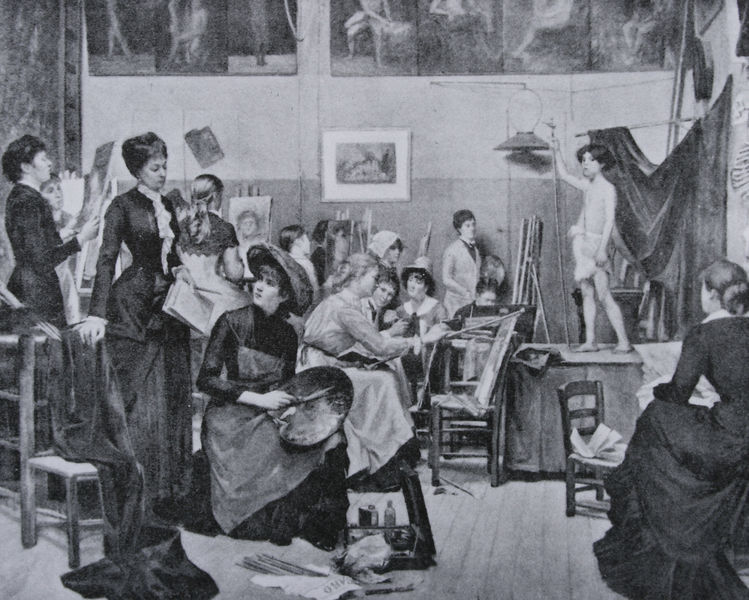
Titel: Klasse im Frauen-Atelier der Académie Julian
Künstler: Marie Bashkirtseff
Standort: London
Institution: Courtauld Institute Gallery
Schlagwörter: akt, gemälde, gruppe, nackt, weiß, frauen, impressionismus, mädchen, sitzen, damen, frankreich, frau, frisur, frisuren, grau, hut, hüte, jahrhundertwende, kleid, kleider, lampe, raum, schwarz, stuhl, stühle, tisch, zeichnung, zimmer, blick, dame, tuch, haube, malerei, meschen, rock, wand, kragen, stehen, bild, portrait, porträt, vorhang, öl, boden, haare, interieur, pose, realismus, sitzend, stehend, stoff, kind, bühne, arbeit, schürze, taille, bilder, modell, lehrerin, schule, stab, studie, unterricht, arbeiten, farben, farbe, grafik, hocker, saal, holzboden, atelier, draperie, malerin, staffelei, faltenwurf, halbakt, podest, junge, rüschen, model, pakett, foto, knabe, lendentuch, druck, lithographie, schwarzweiss, stich, künstler, kittel, leinwand, posieren, kunst, künstlerin, malen, palette, pinsel, ölmalerei, modelle, heft, zeichnen, christus, jesus, pinse, studieren, ölgemölde, studium, lernen, vorhand, paletten, leinwände, block, akademie, studio, farbpalette, zeichnerin, drapperie, malschule, malkurs, künstlerinnen, epheb, unterrichten, malerinnen, malklasse, malunterricht, zeichenunterricht, neunzehntes jahrhundert, abbildfoto, leiwand, parlette, zeichenbläcke, zeichensaal, zeichenstunde